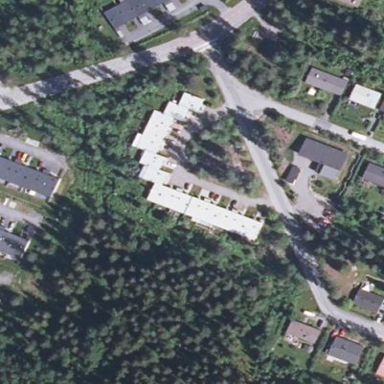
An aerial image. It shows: Terrace building.